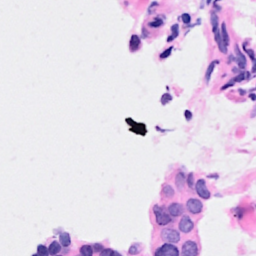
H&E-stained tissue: Breast